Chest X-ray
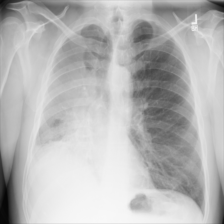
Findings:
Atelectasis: positive
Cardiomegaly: negative
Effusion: negative
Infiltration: negative
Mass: negative
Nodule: negative
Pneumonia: negative
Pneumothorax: negative
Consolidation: negative
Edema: negative
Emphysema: negative
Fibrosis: negative
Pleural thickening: negative
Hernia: negative